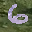
Label: 6